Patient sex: F
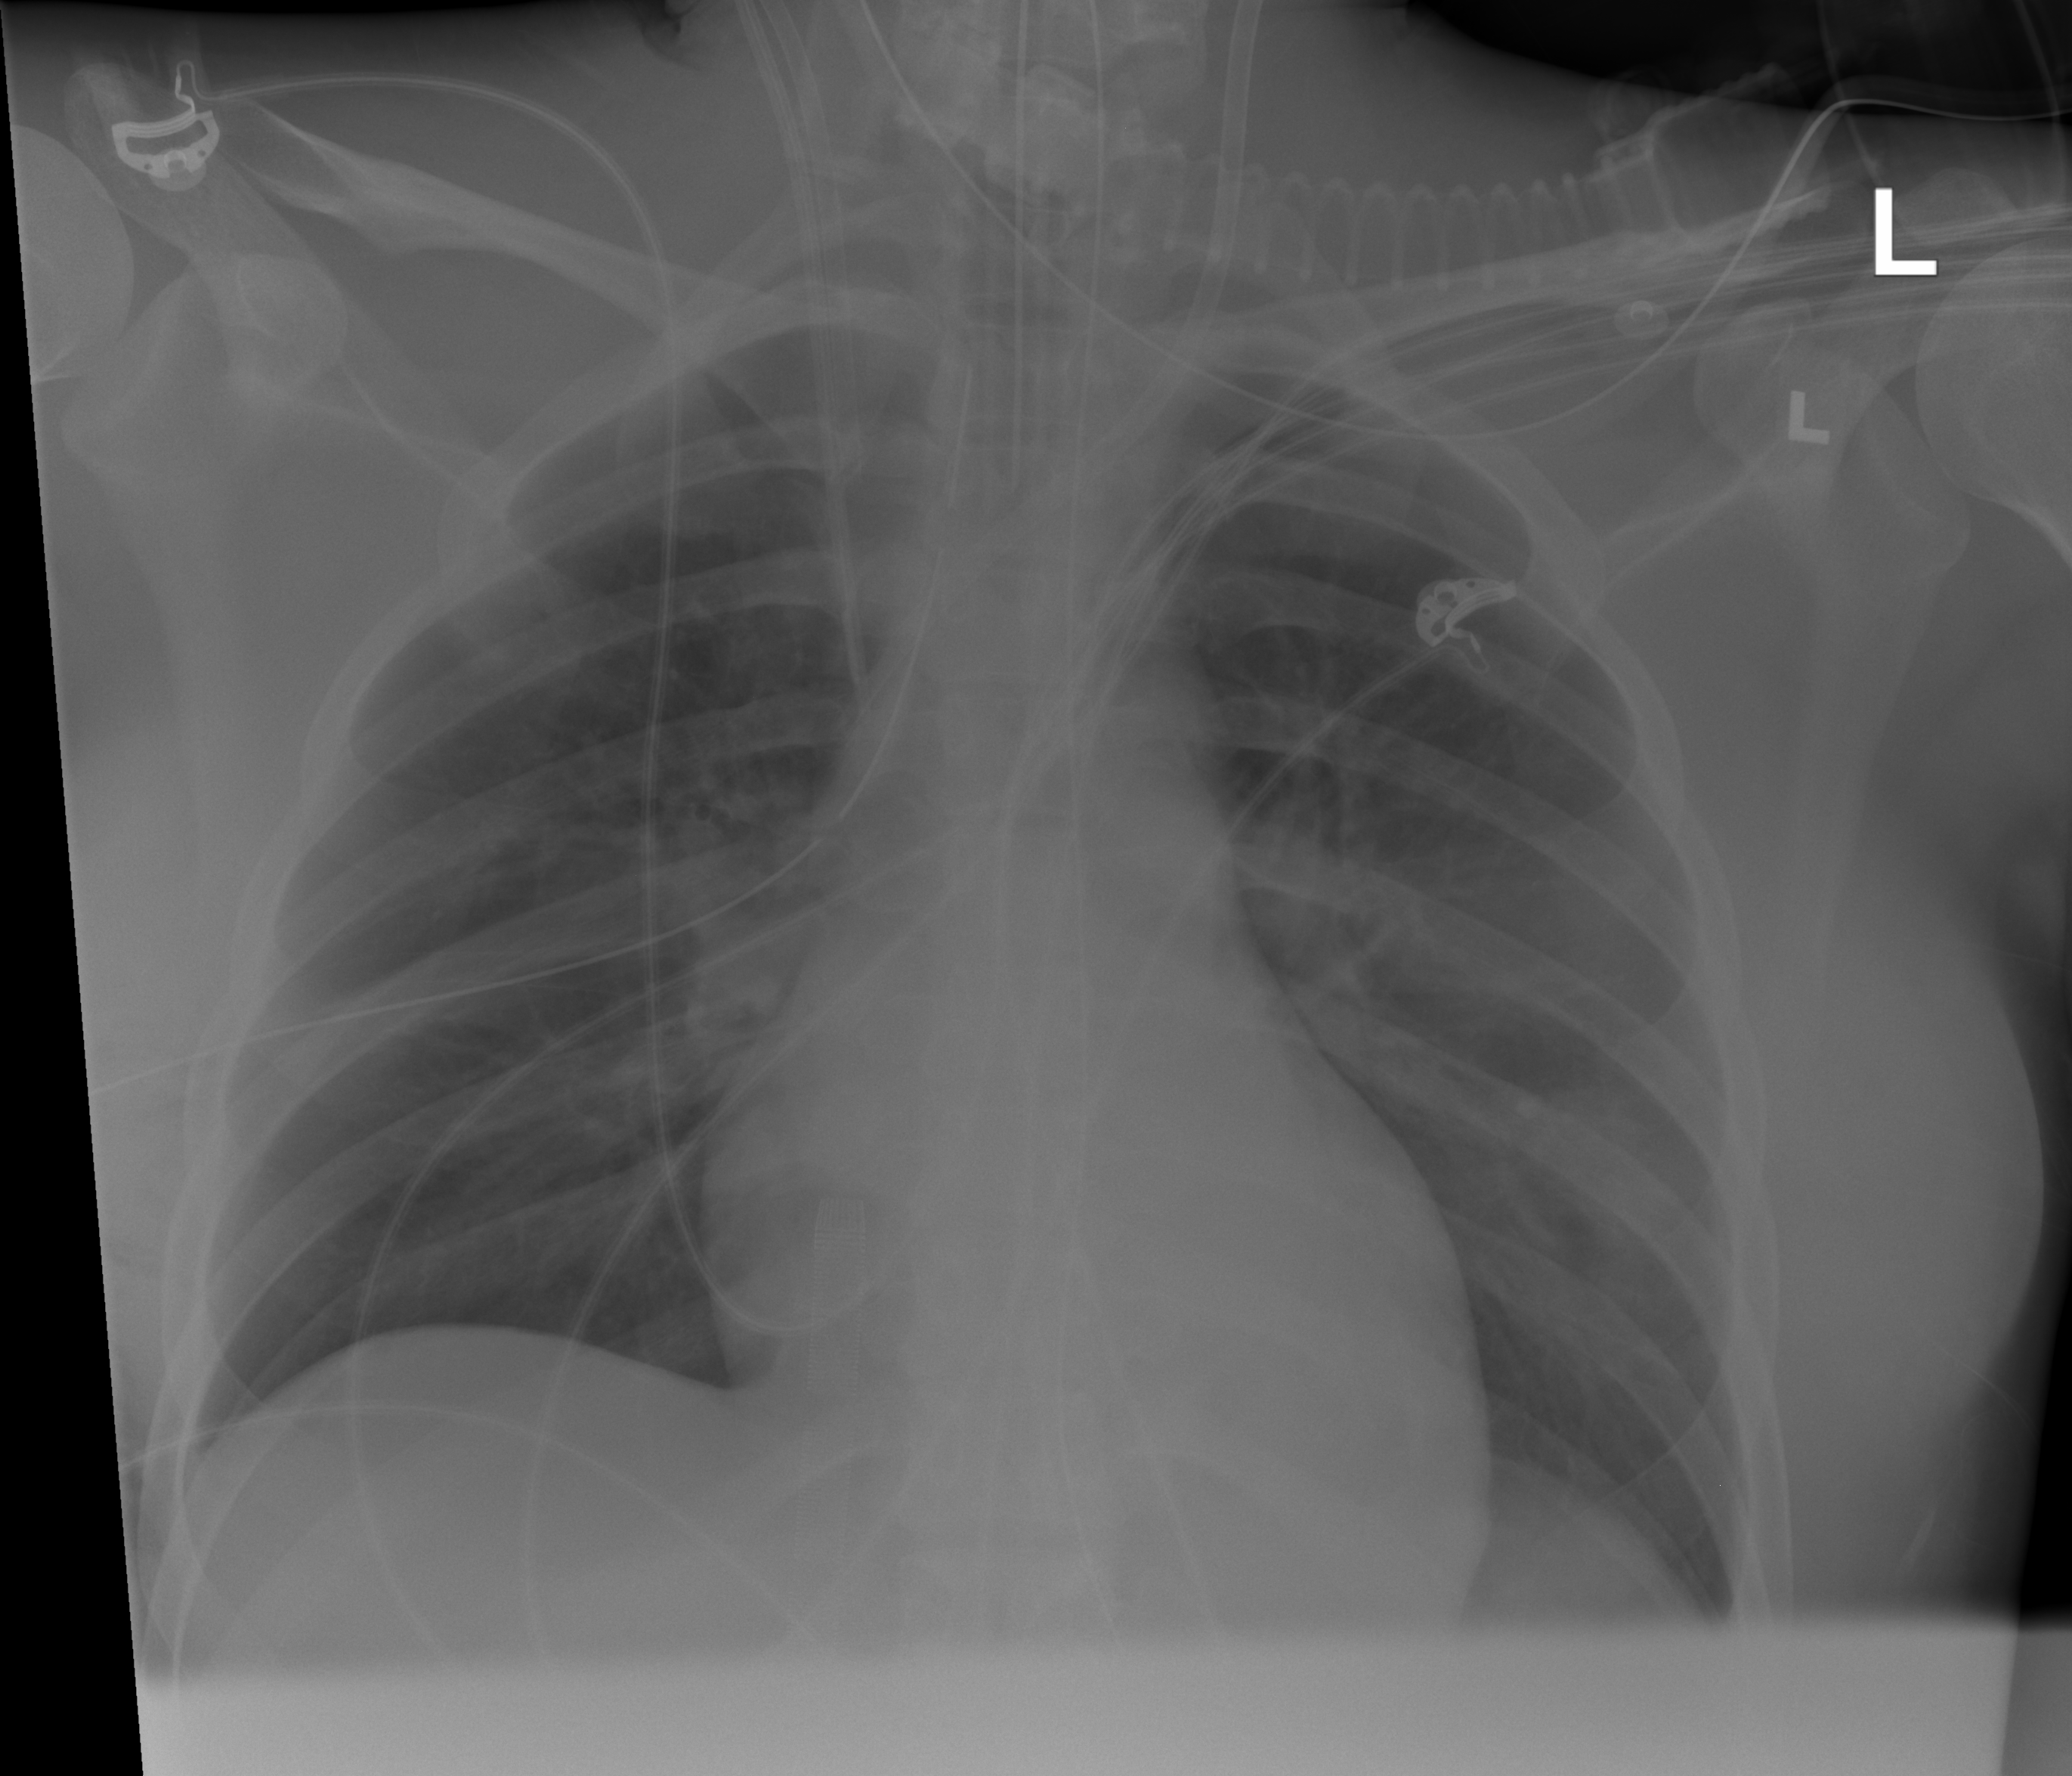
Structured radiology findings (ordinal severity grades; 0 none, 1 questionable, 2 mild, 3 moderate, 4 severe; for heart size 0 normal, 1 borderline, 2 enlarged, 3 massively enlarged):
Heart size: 1
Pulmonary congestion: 2
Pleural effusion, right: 3
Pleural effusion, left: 2
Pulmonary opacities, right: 0
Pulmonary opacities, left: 2
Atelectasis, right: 0
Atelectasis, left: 2